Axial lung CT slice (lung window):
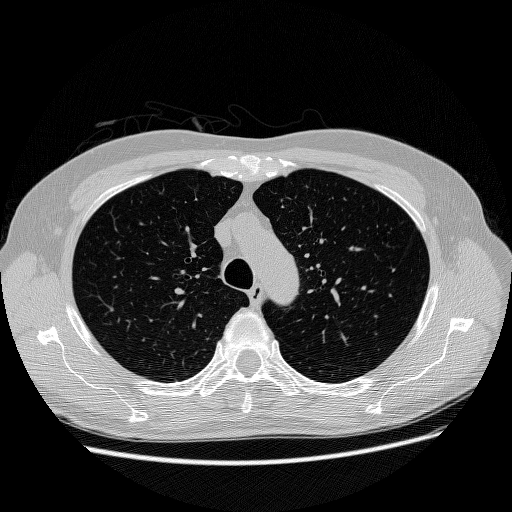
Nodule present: no